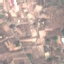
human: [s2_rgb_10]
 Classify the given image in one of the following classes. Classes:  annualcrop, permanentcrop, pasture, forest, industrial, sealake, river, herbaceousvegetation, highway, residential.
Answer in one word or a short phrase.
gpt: PermanentCrop